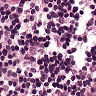
Metastatic tissue present: no